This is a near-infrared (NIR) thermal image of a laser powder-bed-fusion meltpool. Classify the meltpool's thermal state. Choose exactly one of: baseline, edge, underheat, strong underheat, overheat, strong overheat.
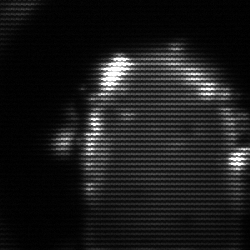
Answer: baseline